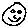
Label: smiley face